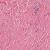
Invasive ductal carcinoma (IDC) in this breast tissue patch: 0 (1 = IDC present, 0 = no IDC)